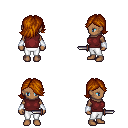
a pixel art fantasy rpg character, female body template, human, dark skin, maroon sleeveless shirt, white pants, brunette swoop hairstyle, white cloth bracers, dagger, four views (front, back, left, right), 2x2 character sprite sheet, small pixel art, hard edges, no anti-aliasing